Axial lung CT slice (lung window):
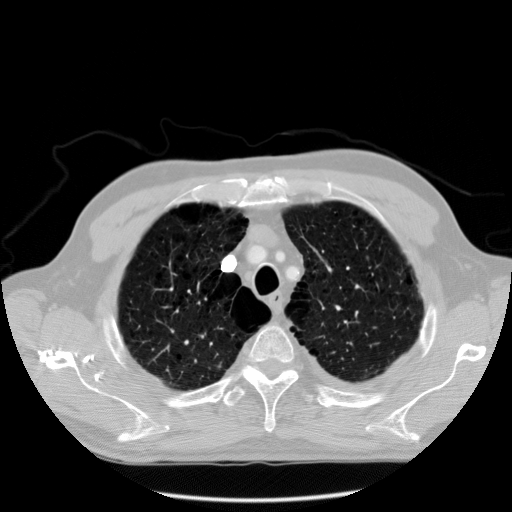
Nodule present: no